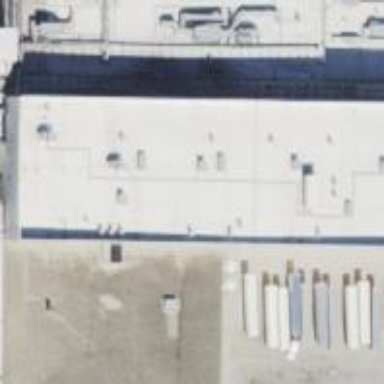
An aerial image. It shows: Industrial building.